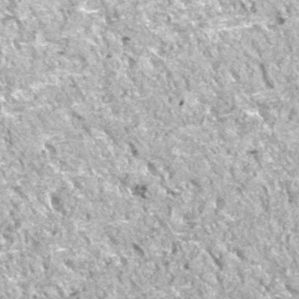
Label: frost